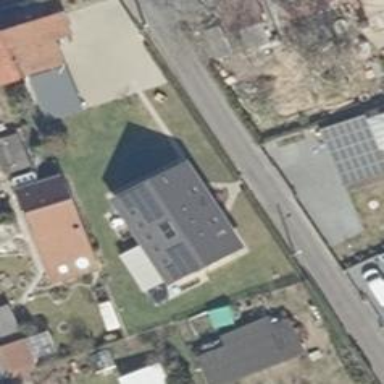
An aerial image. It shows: Gabled roof adorns the apartments building.